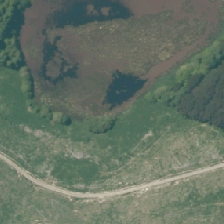
Land cover: herbaceous_freshwater_vege